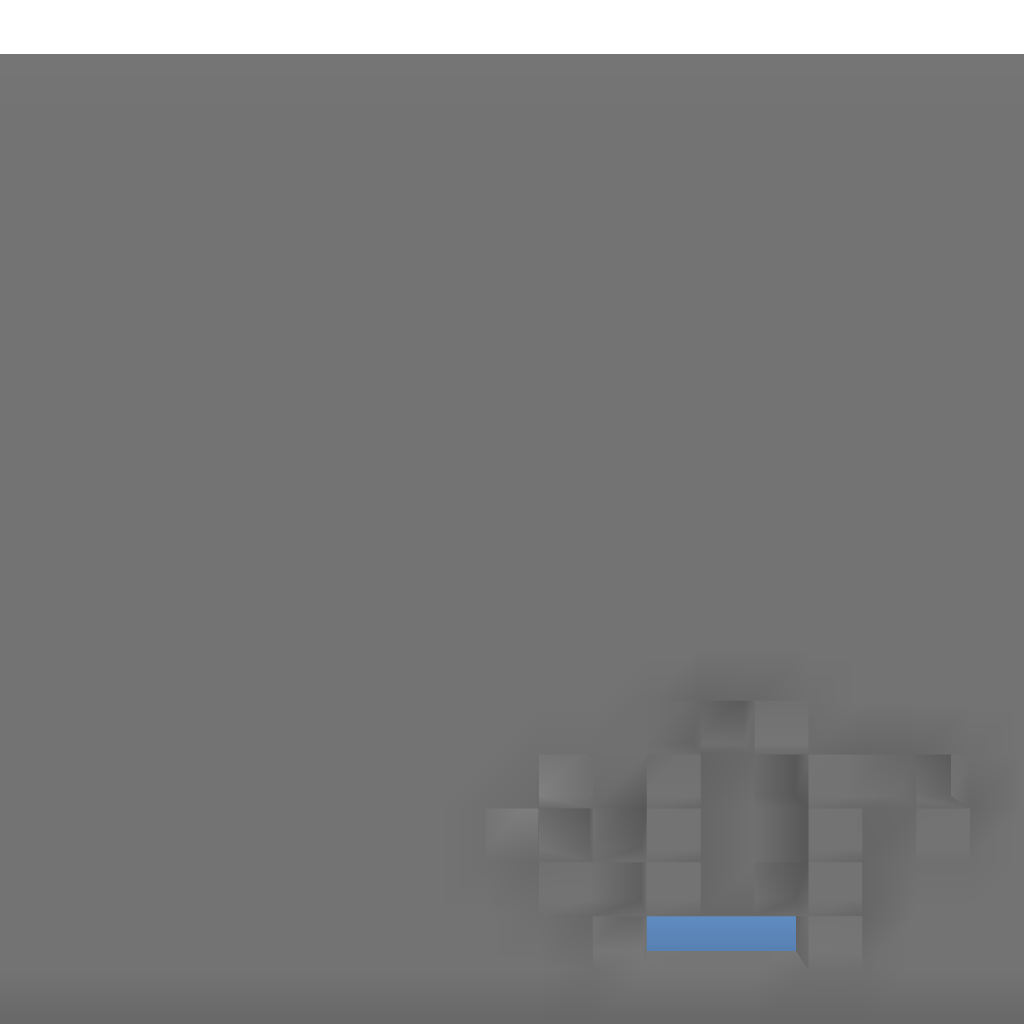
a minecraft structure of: Graveyard Dungeon bad low quality